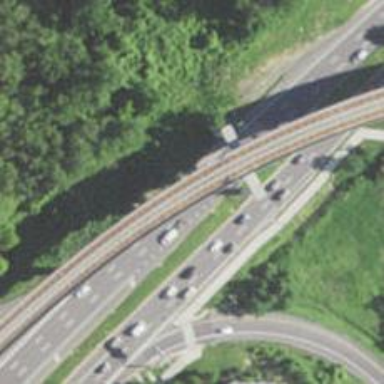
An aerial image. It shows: Motorway junction.